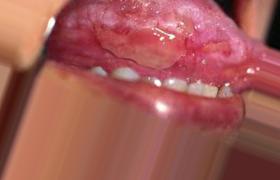
Condition: Mouth Ulcer